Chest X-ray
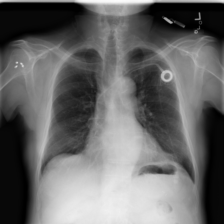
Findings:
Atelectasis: negative
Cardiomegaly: negative
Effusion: negative
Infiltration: negative
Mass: negative
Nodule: negative
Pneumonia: negative
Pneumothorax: negative
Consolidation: negative
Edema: negative
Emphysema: negative
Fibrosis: negative
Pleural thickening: negative
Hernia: negative